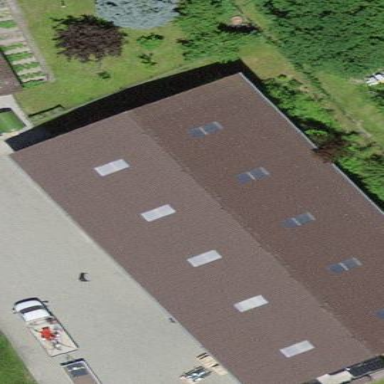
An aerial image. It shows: Warehouse building.